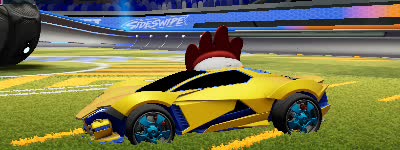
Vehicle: werewolf